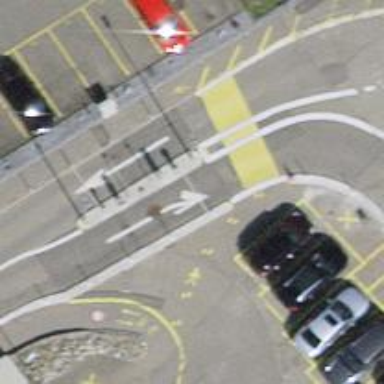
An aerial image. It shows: Lift gate barrier.